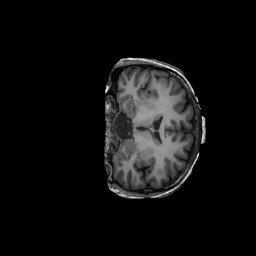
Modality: T1w
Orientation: coronal
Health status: ill
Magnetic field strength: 3 T